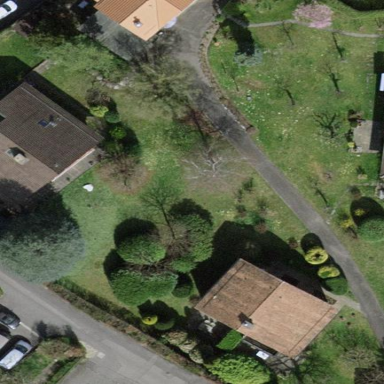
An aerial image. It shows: Garden enclosed by fence.